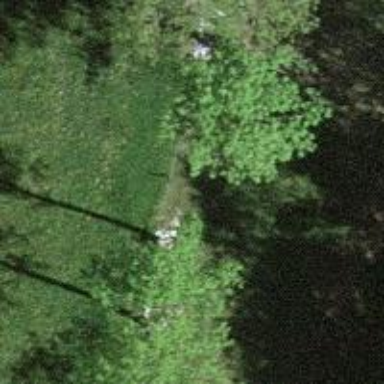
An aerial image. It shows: Row of deciduous broadleaved trees.